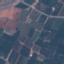
Land use / land cover: PermanentCrop